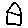
Label: house